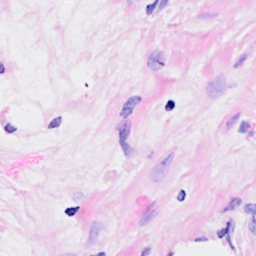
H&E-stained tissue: Breast